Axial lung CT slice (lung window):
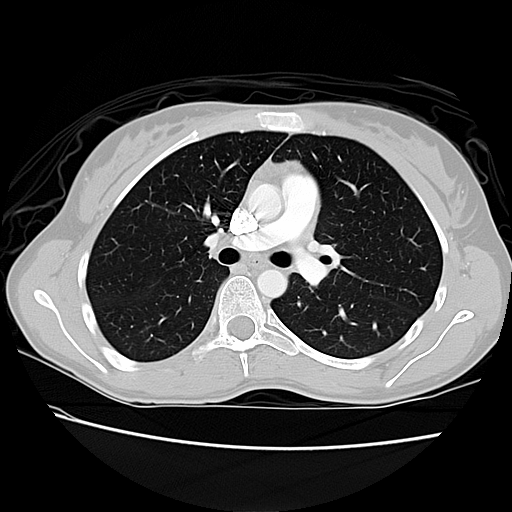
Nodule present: no